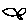
Label: fish